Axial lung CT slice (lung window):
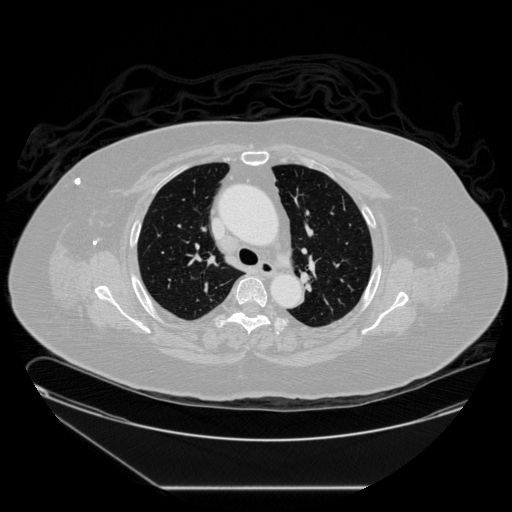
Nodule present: no